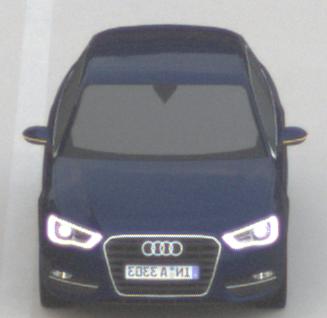
Make: Audi
Model: A3 1.2 TFSI
Detailed model: A3 (8V)
Model produced from: 2013/02
Model produced until: 2014/05
Doors: 3
Color: blue
Road condition: dry road
Daytime: morning or afternoon
Contrast: low contrast